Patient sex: M
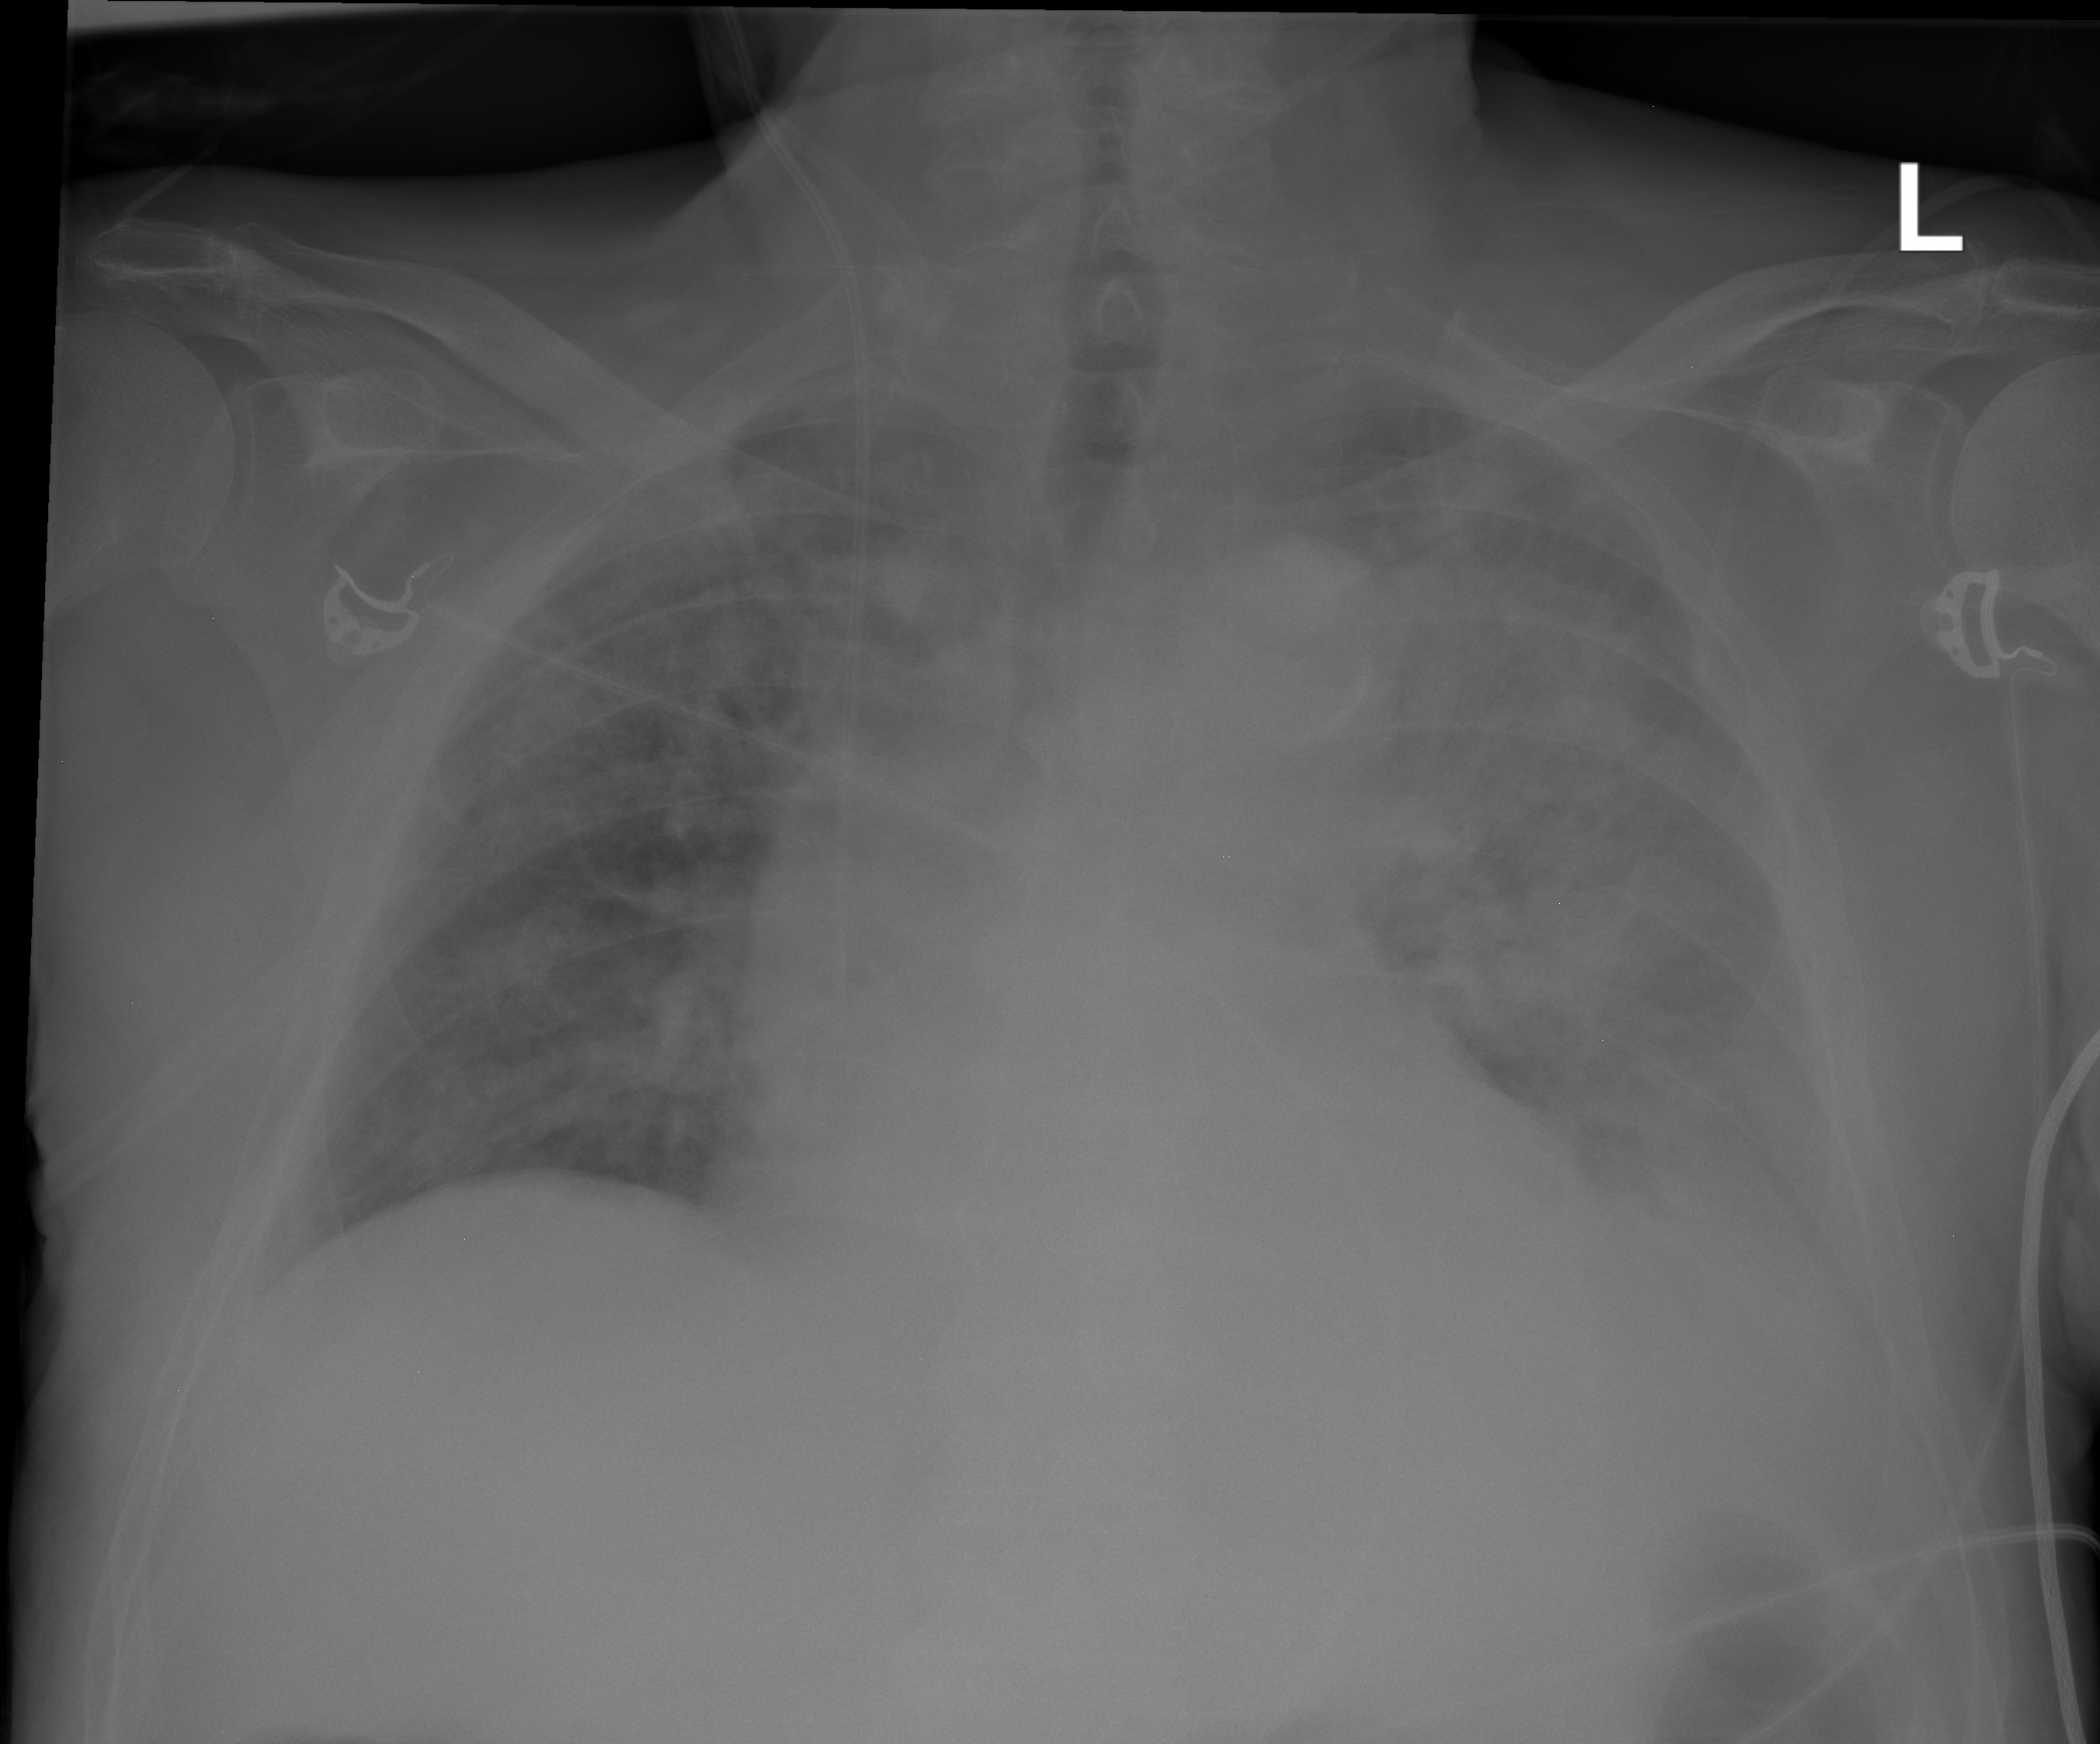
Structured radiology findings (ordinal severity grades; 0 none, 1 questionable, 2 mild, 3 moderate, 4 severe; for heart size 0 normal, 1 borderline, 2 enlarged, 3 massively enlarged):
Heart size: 2
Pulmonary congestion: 1
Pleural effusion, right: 0
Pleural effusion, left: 2
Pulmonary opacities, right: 3
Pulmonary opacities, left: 4
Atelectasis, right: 2
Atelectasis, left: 2